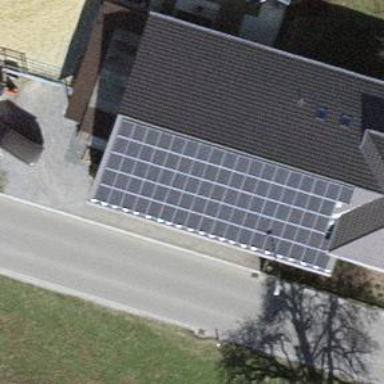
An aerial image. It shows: Solar power generator using photovoltaic panels.